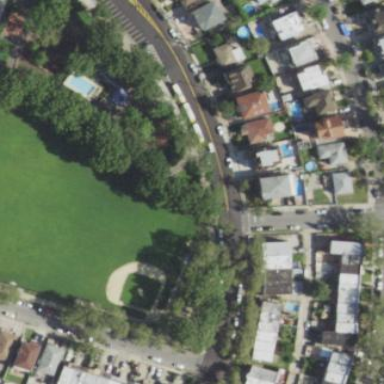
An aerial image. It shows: Baseball pitch for leisure land activities.